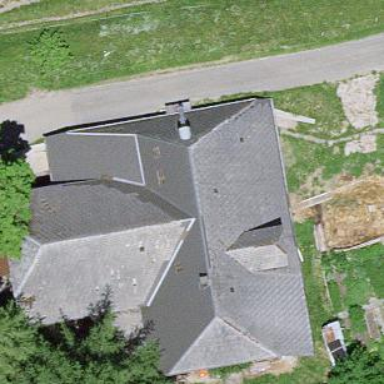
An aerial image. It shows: Farm building.